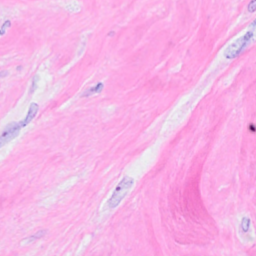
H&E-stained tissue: Breast